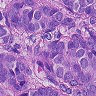
Metastatic tissue present: yes